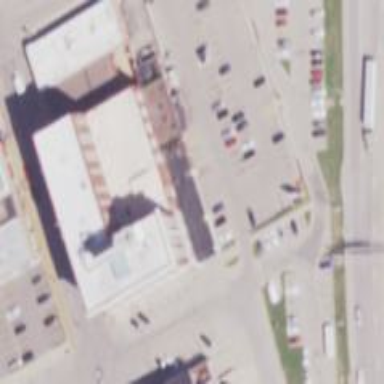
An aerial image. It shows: White roof on building.